Question: I'm trying to make and following the best practices for email mailing, but I tried anyways align this "subtitle" of my < li > tag and fails every time.
I have this list on my PSD for email mailing:

And this is my code:
'''
<div style="width:600px; height:50px">
<span style="color:#e2e478; font-family:'Arial'; font-size:14px; margin-left:23px; line-height:75px">HOTELES PARTICIPANTES</span>
</div>
<div style="width:600px; height:542px; color:#ffffff; font-family:'Arial'; font-size:13px;">
<ul style="line-height:25px; columns:2">
<li style="margin-left:7px;">Belmond La Samanna</li>
<span>San Marino</span>
<li style="margin-left:-7px;">Belmond Maroma Resort & Spa</li>
<span>Riviera Maya, Mexico</span>
<li style="margin-left:-7px;">Belmond Casa de Sierra Nevada</li>
<span>San Miguel de Allende, Mexico </span>
<li style="margin-left:-7px;">Belmond El Encanto</li>
<span>Santa Barbara, EE.UU.</span>
<li style="margin-left:-7px;">Belmond Charleston Place </li>
<span> Charleston, EE.UU.</span>
<li style="margin-left:-7px;">Inn at Perry Cabin by Belmond</li>
<span>St. Michaels, EE.UU.</span>
<li style="margin-left:-7px;">Belmond Copacabana Palace</li>
<span>Rio de Janeiro, Brazil </span>
</ul>
</div>
'''
Maybe this code has some errors, I'll appreciate all helps on this!
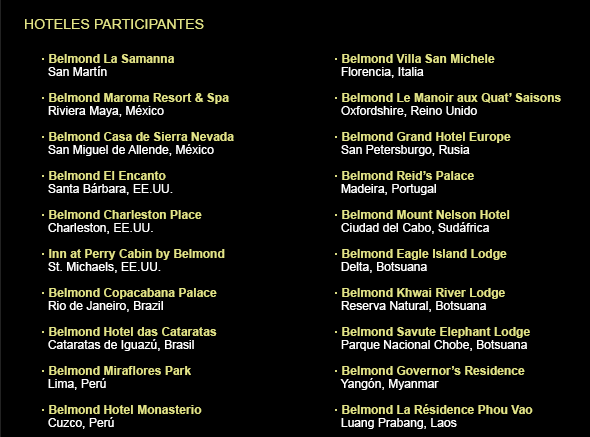
Answer: you need to replace 'margin-left:-7px' with 'margin-left:7px' and put 'span' inside 'li'
<URL>